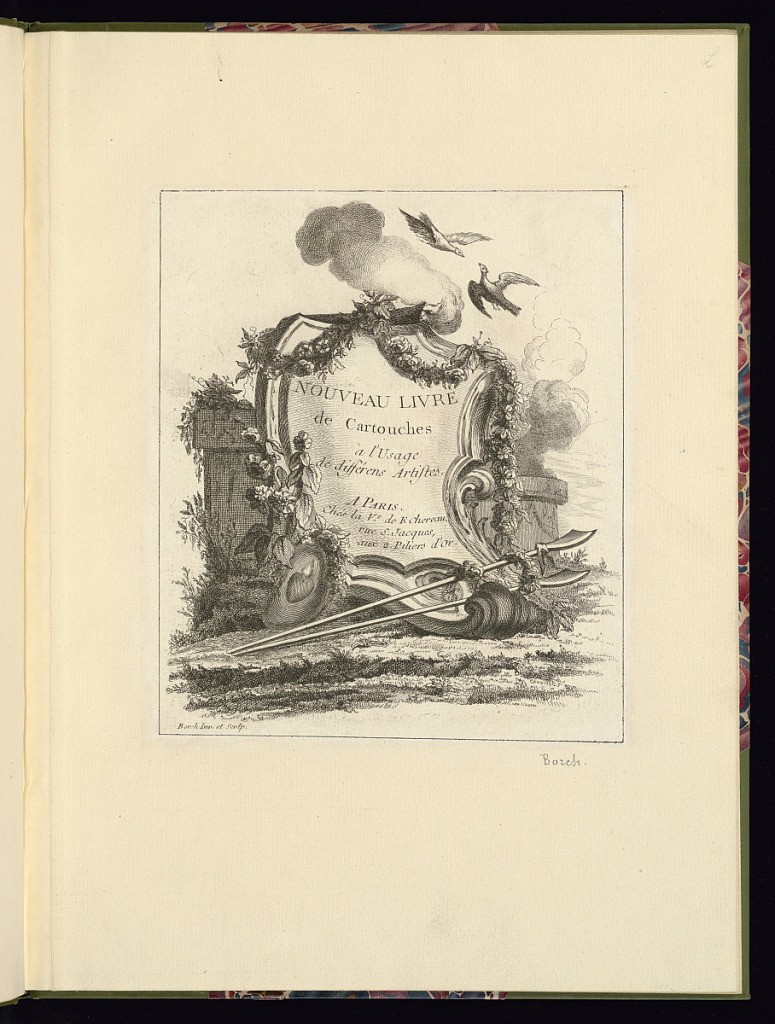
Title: Title Page
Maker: Borch, active mid 18th century
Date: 1729–68
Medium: Etching and engraving on paper
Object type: Print
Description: Title page lettered within an asymmetrical cartouche against a garden wall with foliage and a grass in the foreground and clouds and birds above. The cartouche is framed by a festoon of flowers and leaves, shepherd's sticks and a flaming heart on an oval roundel. The plate is signed.